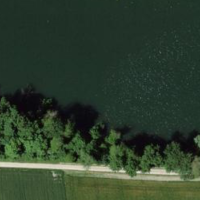
EUNIS habitat code: 15
Species observed at this site:
Prunus padus